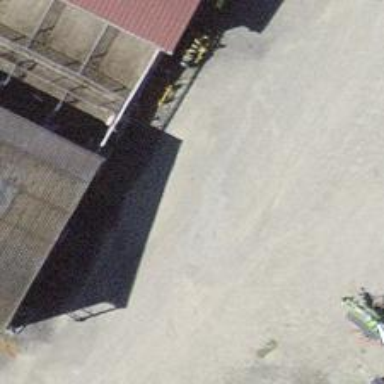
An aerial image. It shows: Farm.